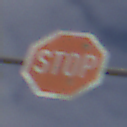
Verkehrszeichen: Stop
Umgebung: Outdoor, Nature
Tageszeit: Midday
Wetter: PartlyCloudy
Licht: Natural
Jahreszeit: NotSpecified
Kontrast: MediumContrast